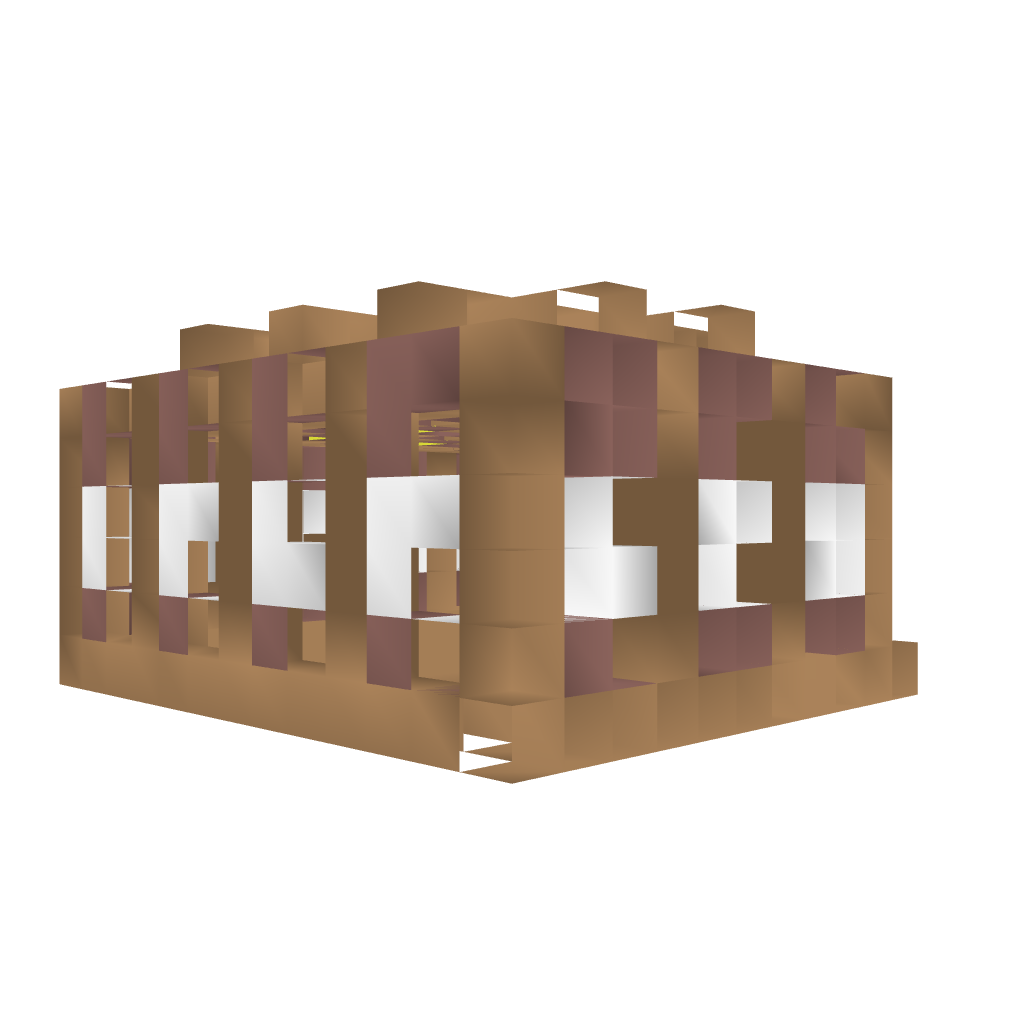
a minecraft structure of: House bad low quality